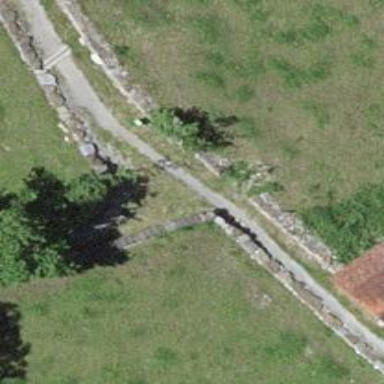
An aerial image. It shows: Path with pebblestone surface.